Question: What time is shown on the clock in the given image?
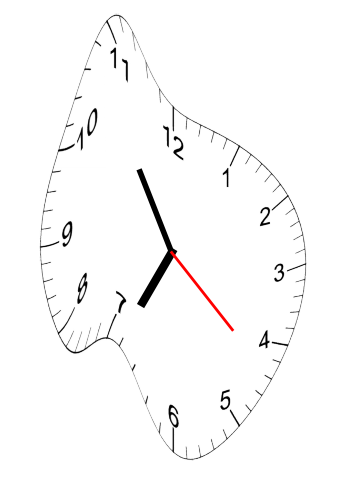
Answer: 06:54:22